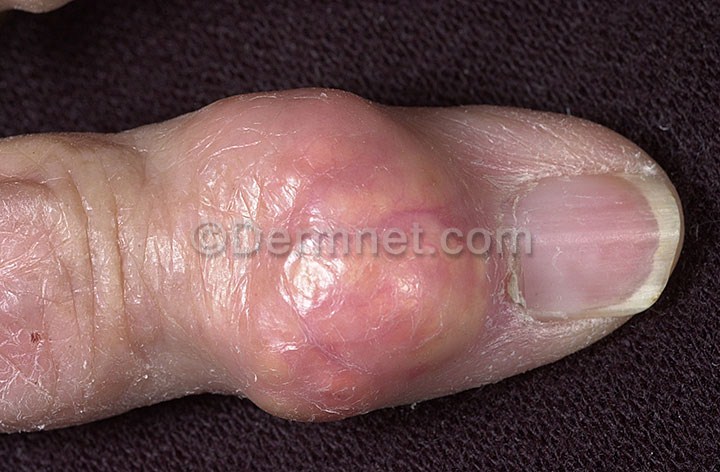
Disease: Systemic Disease